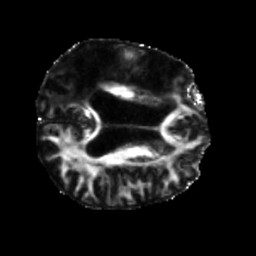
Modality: FA
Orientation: axial
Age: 52
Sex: male
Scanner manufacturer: siemens
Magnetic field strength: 3 T
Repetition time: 5.25 s
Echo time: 0.08 s